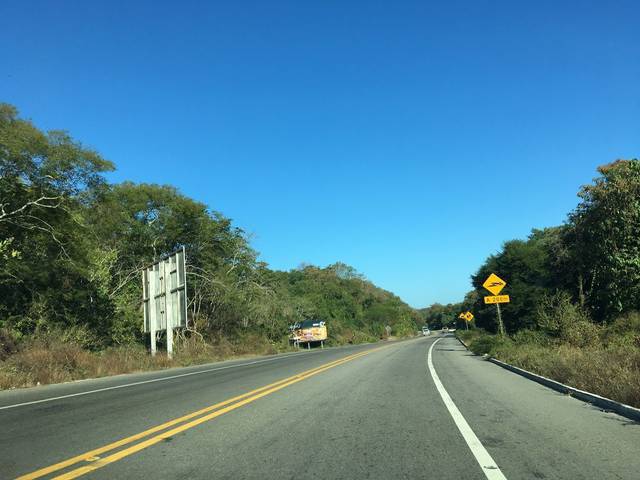
Region: Mexico
Coordinates: 15.781, -96.163